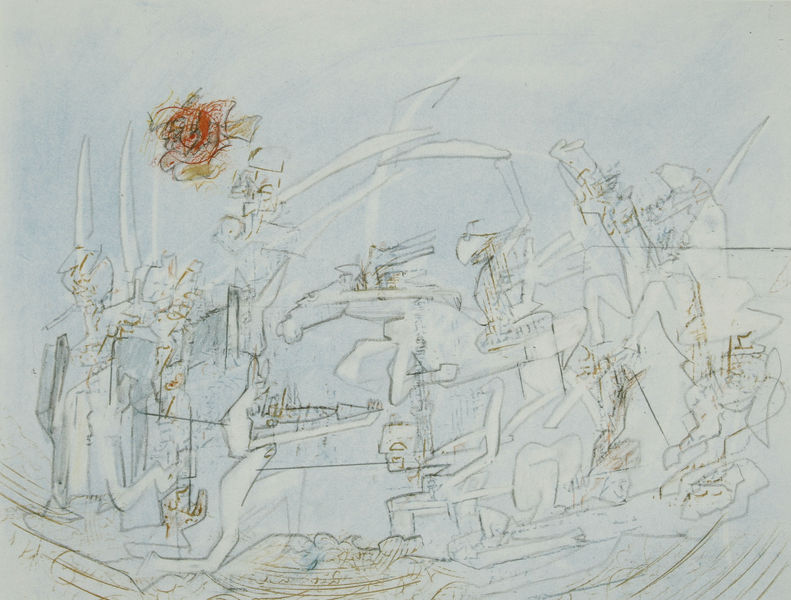
Titel: La guerre des trois, Der Krieg der Drei - Der trojanische Krieg
Künstler: Roberto Matta
Standort: Paris
Institution: Privatsammlung
Schlagwörter: blau, vogel, weiß, menschen, bewegung, braun, frau, grau, orange, schwarz, skizze, zeichnung, rot, mensch, stehen, sonne, fliegen, pferd, reiter, reiten, sprung, moderne, abstrakt, flächen, modern, formen, linien, figuren, krieg, soldaten, futurismus, futuristisch, form, schimmel, ecken, springen, schemen, geschoss, matta, senkrechtes, soldanten, zkizze